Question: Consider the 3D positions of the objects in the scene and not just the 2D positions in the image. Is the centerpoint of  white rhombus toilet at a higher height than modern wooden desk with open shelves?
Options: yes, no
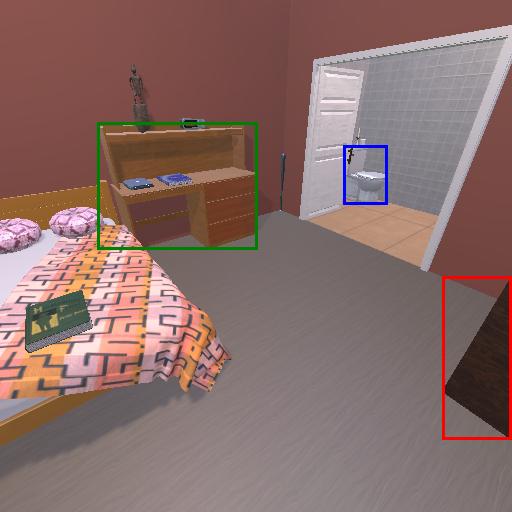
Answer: yes